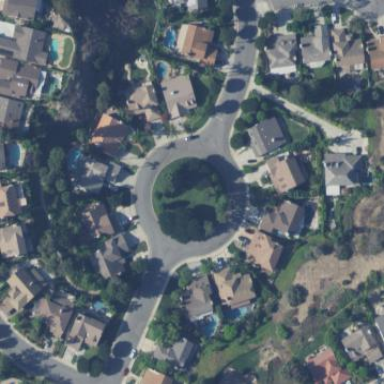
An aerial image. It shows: Roundabout on residential road.